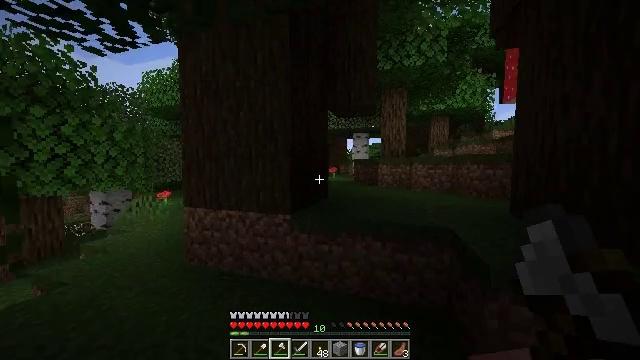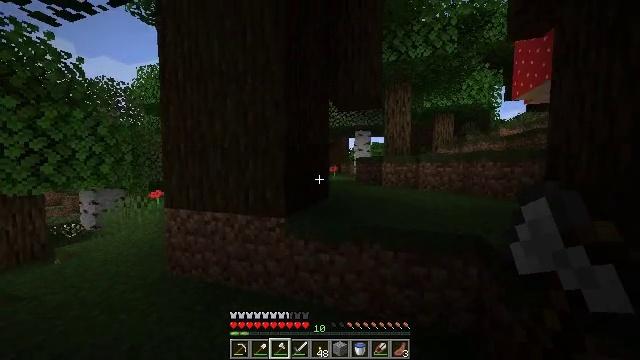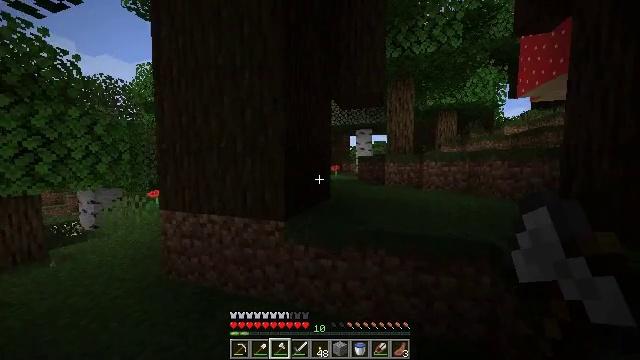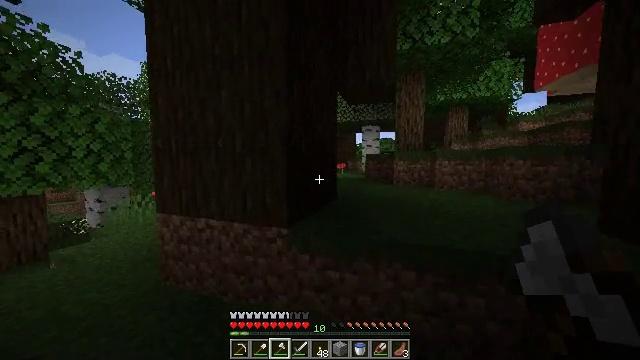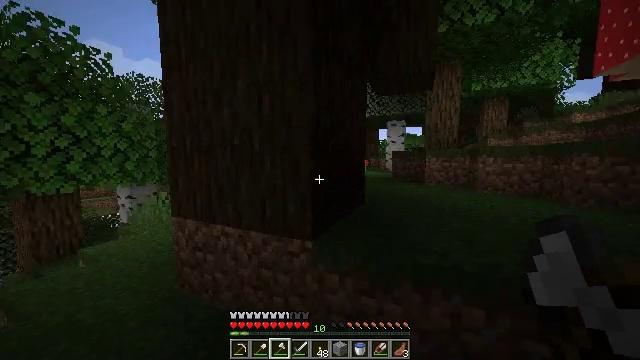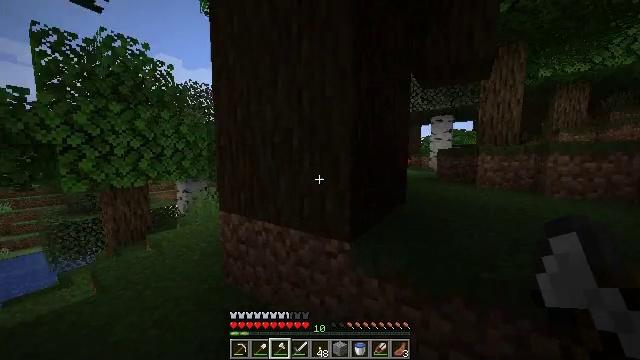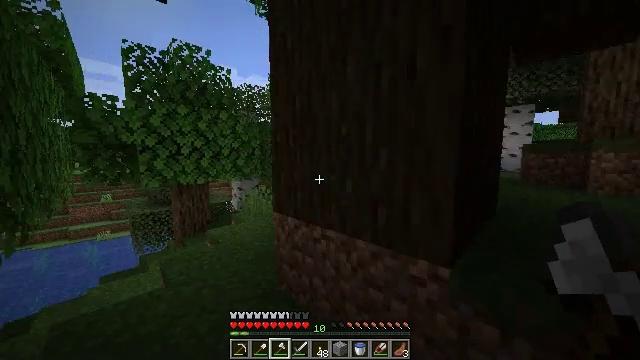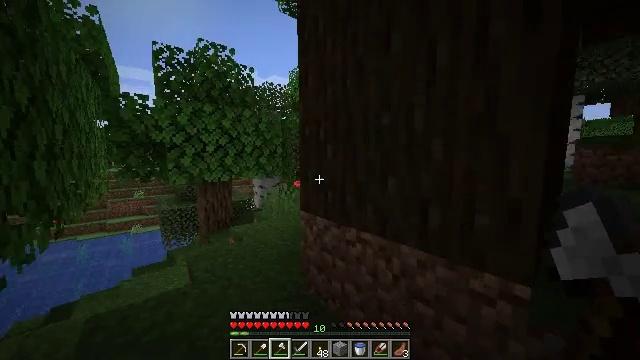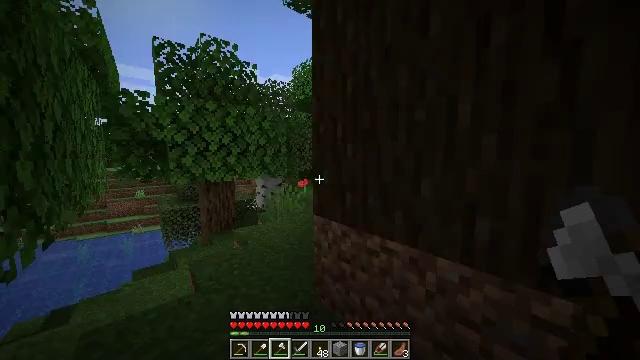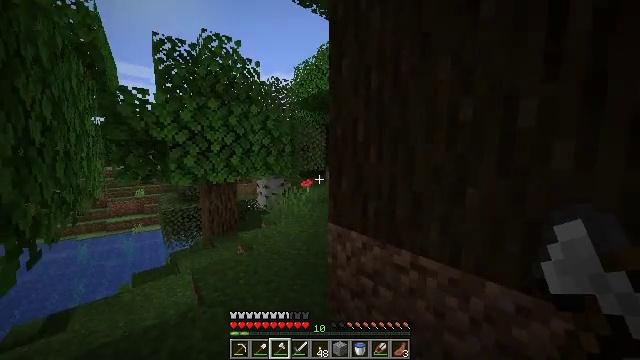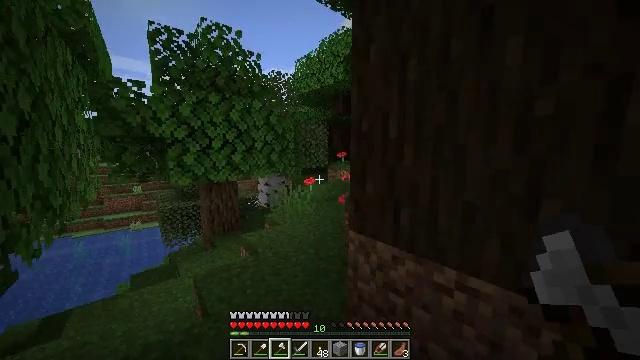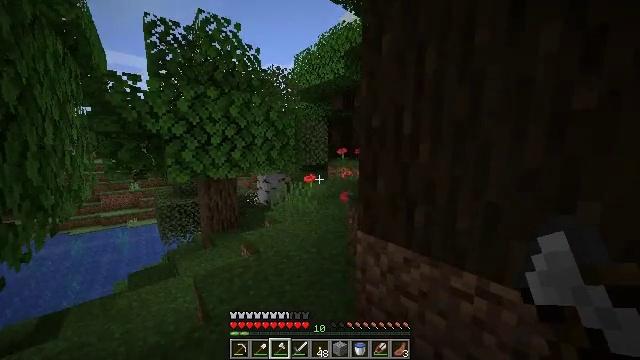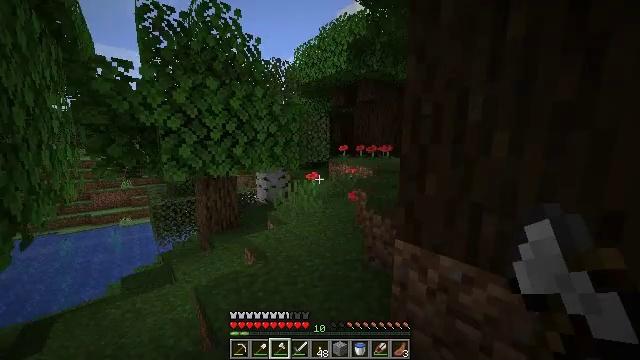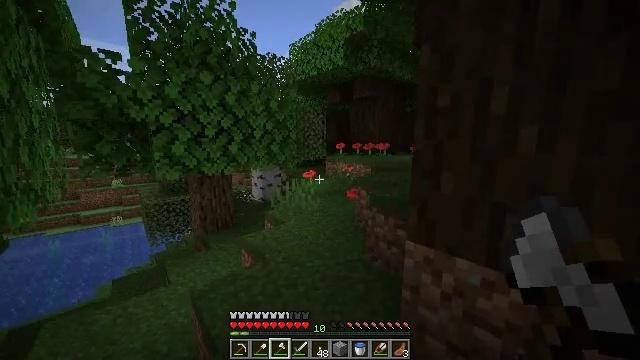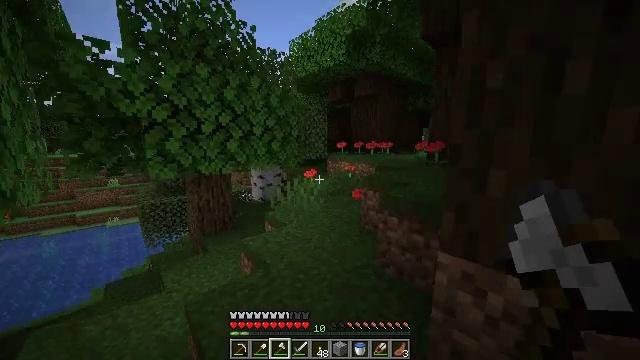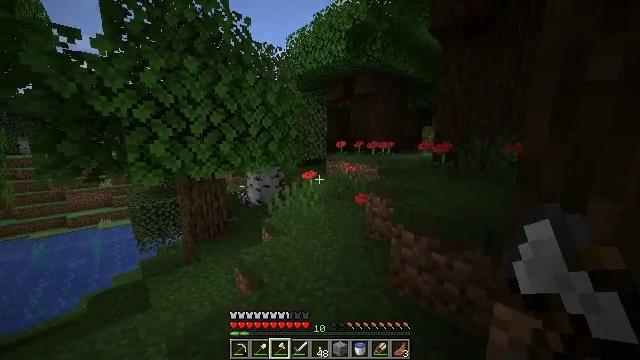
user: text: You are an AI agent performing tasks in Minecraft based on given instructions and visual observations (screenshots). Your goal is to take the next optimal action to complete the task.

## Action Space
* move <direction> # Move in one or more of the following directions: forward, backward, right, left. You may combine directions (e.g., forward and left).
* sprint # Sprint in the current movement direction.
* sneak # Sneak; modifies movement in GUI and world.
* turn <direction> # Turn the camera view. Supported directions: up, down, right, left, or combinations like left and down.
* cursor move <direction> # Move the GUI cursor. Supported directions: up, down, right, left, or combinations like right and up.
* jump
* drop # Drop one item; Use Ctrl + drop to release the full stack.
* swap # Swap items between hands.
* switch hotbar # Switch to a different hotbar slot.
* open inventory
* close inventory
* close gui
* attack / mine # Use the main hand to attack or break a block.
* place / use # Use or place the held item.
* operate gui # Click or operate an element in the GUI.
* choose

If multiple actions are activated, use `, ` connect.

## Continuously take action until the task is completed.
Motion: motion action
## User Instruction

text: Collect red mushroom blocks for building.
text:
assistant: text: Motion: move forward, sprint
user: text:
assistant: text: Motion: move forward, sprint
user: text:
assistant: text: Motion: move forward, sprint, turn left
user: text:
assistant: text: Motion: move forward and move left, sprint, turn left
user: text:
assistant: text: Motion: move forward and move left, sprint, turn left
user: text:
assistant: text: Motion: move forward and move left, sprint, turn left
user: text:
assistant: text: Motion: move forward and move left, sprint, turn left
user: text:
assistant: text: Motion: move forward and move left, sprint
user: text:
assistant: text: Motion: move forward and move left, sprint
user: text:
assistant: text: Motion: move forward and move left, sprint
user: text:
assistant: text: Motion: move forward and move left, sprint
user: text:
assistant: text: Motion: move forward and move left, sprint, turn right
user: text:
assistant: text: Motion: move forward, sprint, turn right
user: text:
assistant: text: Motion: move forward, sprint
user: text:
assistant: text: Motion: move forward, sprint
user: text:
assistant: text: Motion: move forward, sprint, turn right
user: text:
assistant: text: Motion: move forward, sprint, turn right
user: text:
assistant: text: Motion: move forward, sprint, turn right
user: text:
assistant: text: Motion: move forward, sprint, turn right
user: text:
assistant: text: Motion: move forward, sprint, turn right
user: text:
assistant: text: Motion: move forward, sprint, turn right
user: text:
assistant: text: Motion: move forward, sprint, turn right
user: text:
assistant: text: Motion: move forward, sprint, turn right
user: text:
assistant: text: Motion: move forward, sprint, turn right
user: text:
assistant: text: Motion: move forward, sprint, turn right and up
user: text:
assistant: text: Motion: move forward, sprint, turn right and up
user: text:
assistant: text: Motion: move forward, sprint, turn right and up
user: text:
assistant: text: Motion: move forward, sprint, turn right and up, jump
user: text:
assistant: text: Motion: move forward, sprint, turn right, jump
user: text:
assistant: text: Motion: move forward, sprint, turn right, jump